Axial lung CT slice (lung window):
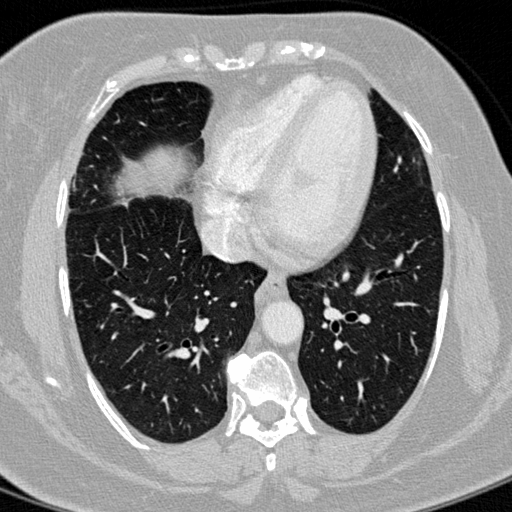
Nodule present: no